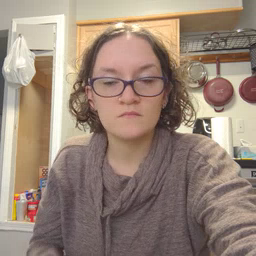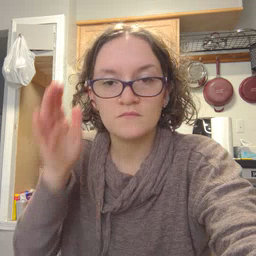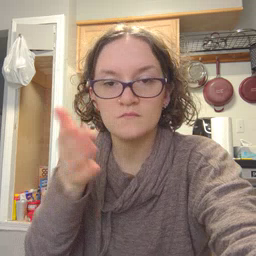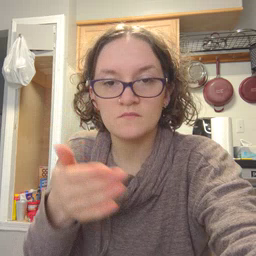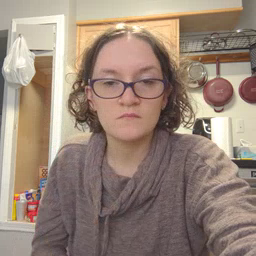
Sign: will